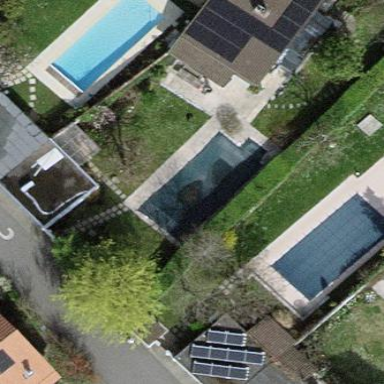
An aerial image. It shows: Outdoor swimming pool in leisure land area.